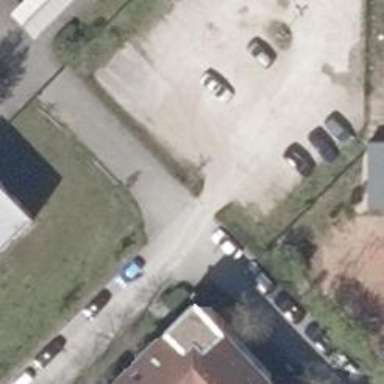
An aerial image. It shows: Paved parking entrance.